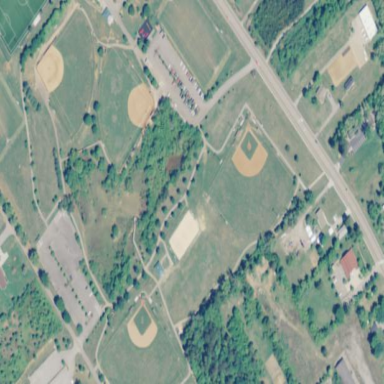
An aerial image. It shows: Recreational ground known as park.